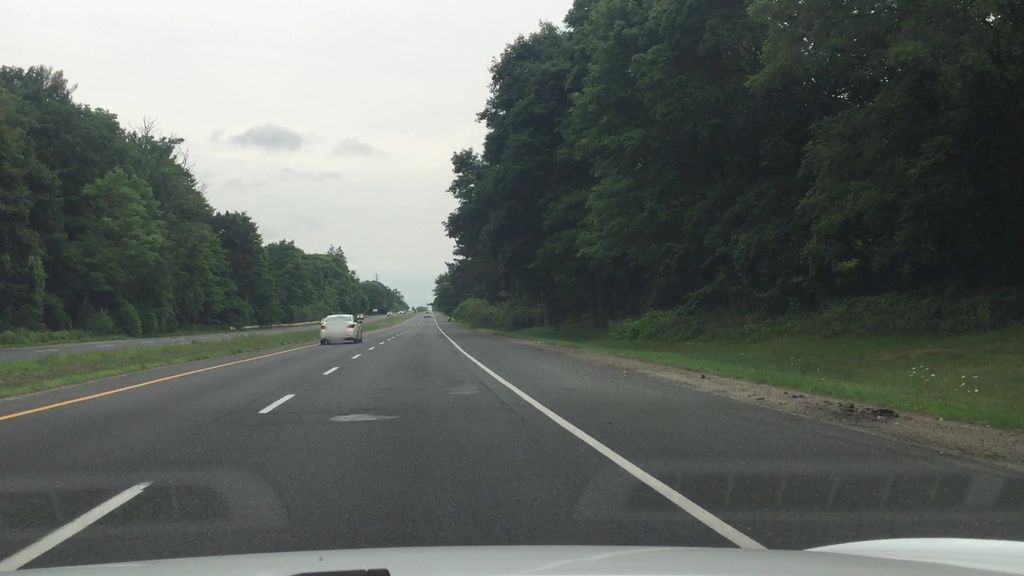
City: toronto